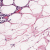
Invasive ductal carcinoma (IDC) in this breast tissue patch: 1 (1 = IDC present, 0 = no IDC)